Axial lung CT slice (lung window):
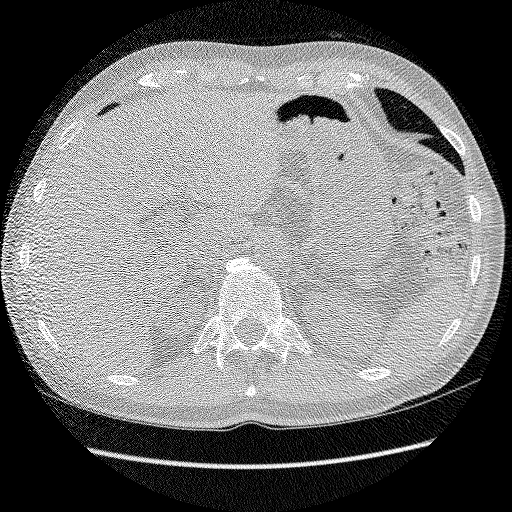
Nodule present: no